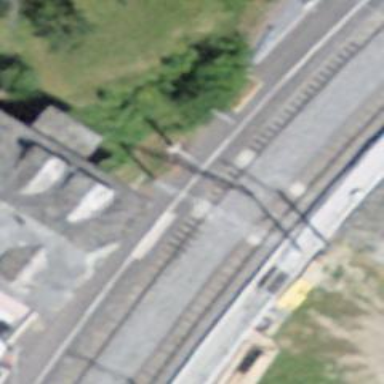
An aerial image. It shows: Catenary mast for power lines.